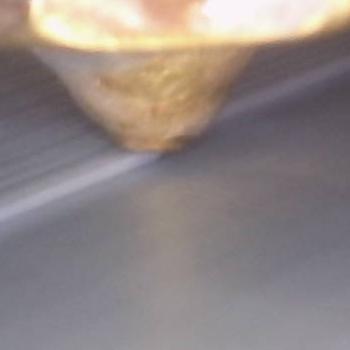
Flow rate: 59%